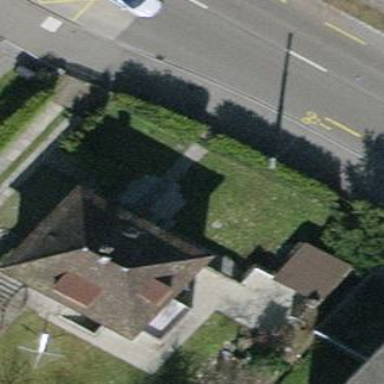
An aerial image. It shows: Detached building.